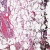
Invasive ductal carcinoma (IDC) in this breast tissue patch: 0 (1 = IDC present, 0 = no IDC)